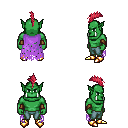
a pixel art fantasy rpg character, male body template, orc, green skin, maroon tattered cape, teal pants, ruby red mohawk hairstyle, leather bracers, gold boots, four views (front, back, left, right), 2x2 character sprite sheet, small pixel art, hard edges, no anti-aliasing